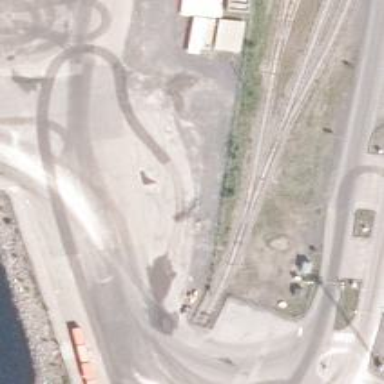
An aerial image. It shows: Railway yard.